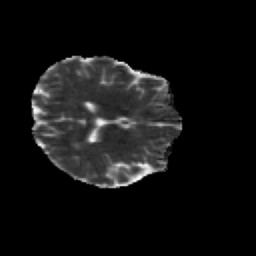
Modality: MD
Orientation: axial
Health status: healthy
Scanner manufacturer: siemens
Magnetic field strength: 3 T
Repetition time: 12 s
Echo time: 0.092 s